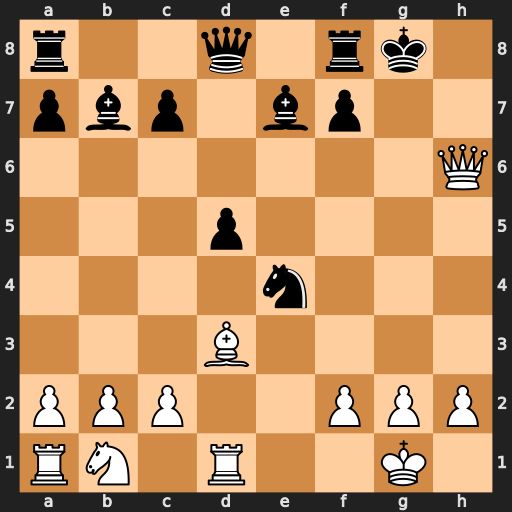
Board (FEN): r2q1rk1/pbp1bp2/7Q/3p4/4n3/3B4/PPP2PPP/RN1R2K1
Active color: w
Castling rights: -
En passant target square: -
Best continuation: Bxe4 dxe4 Rxd8